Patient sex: F
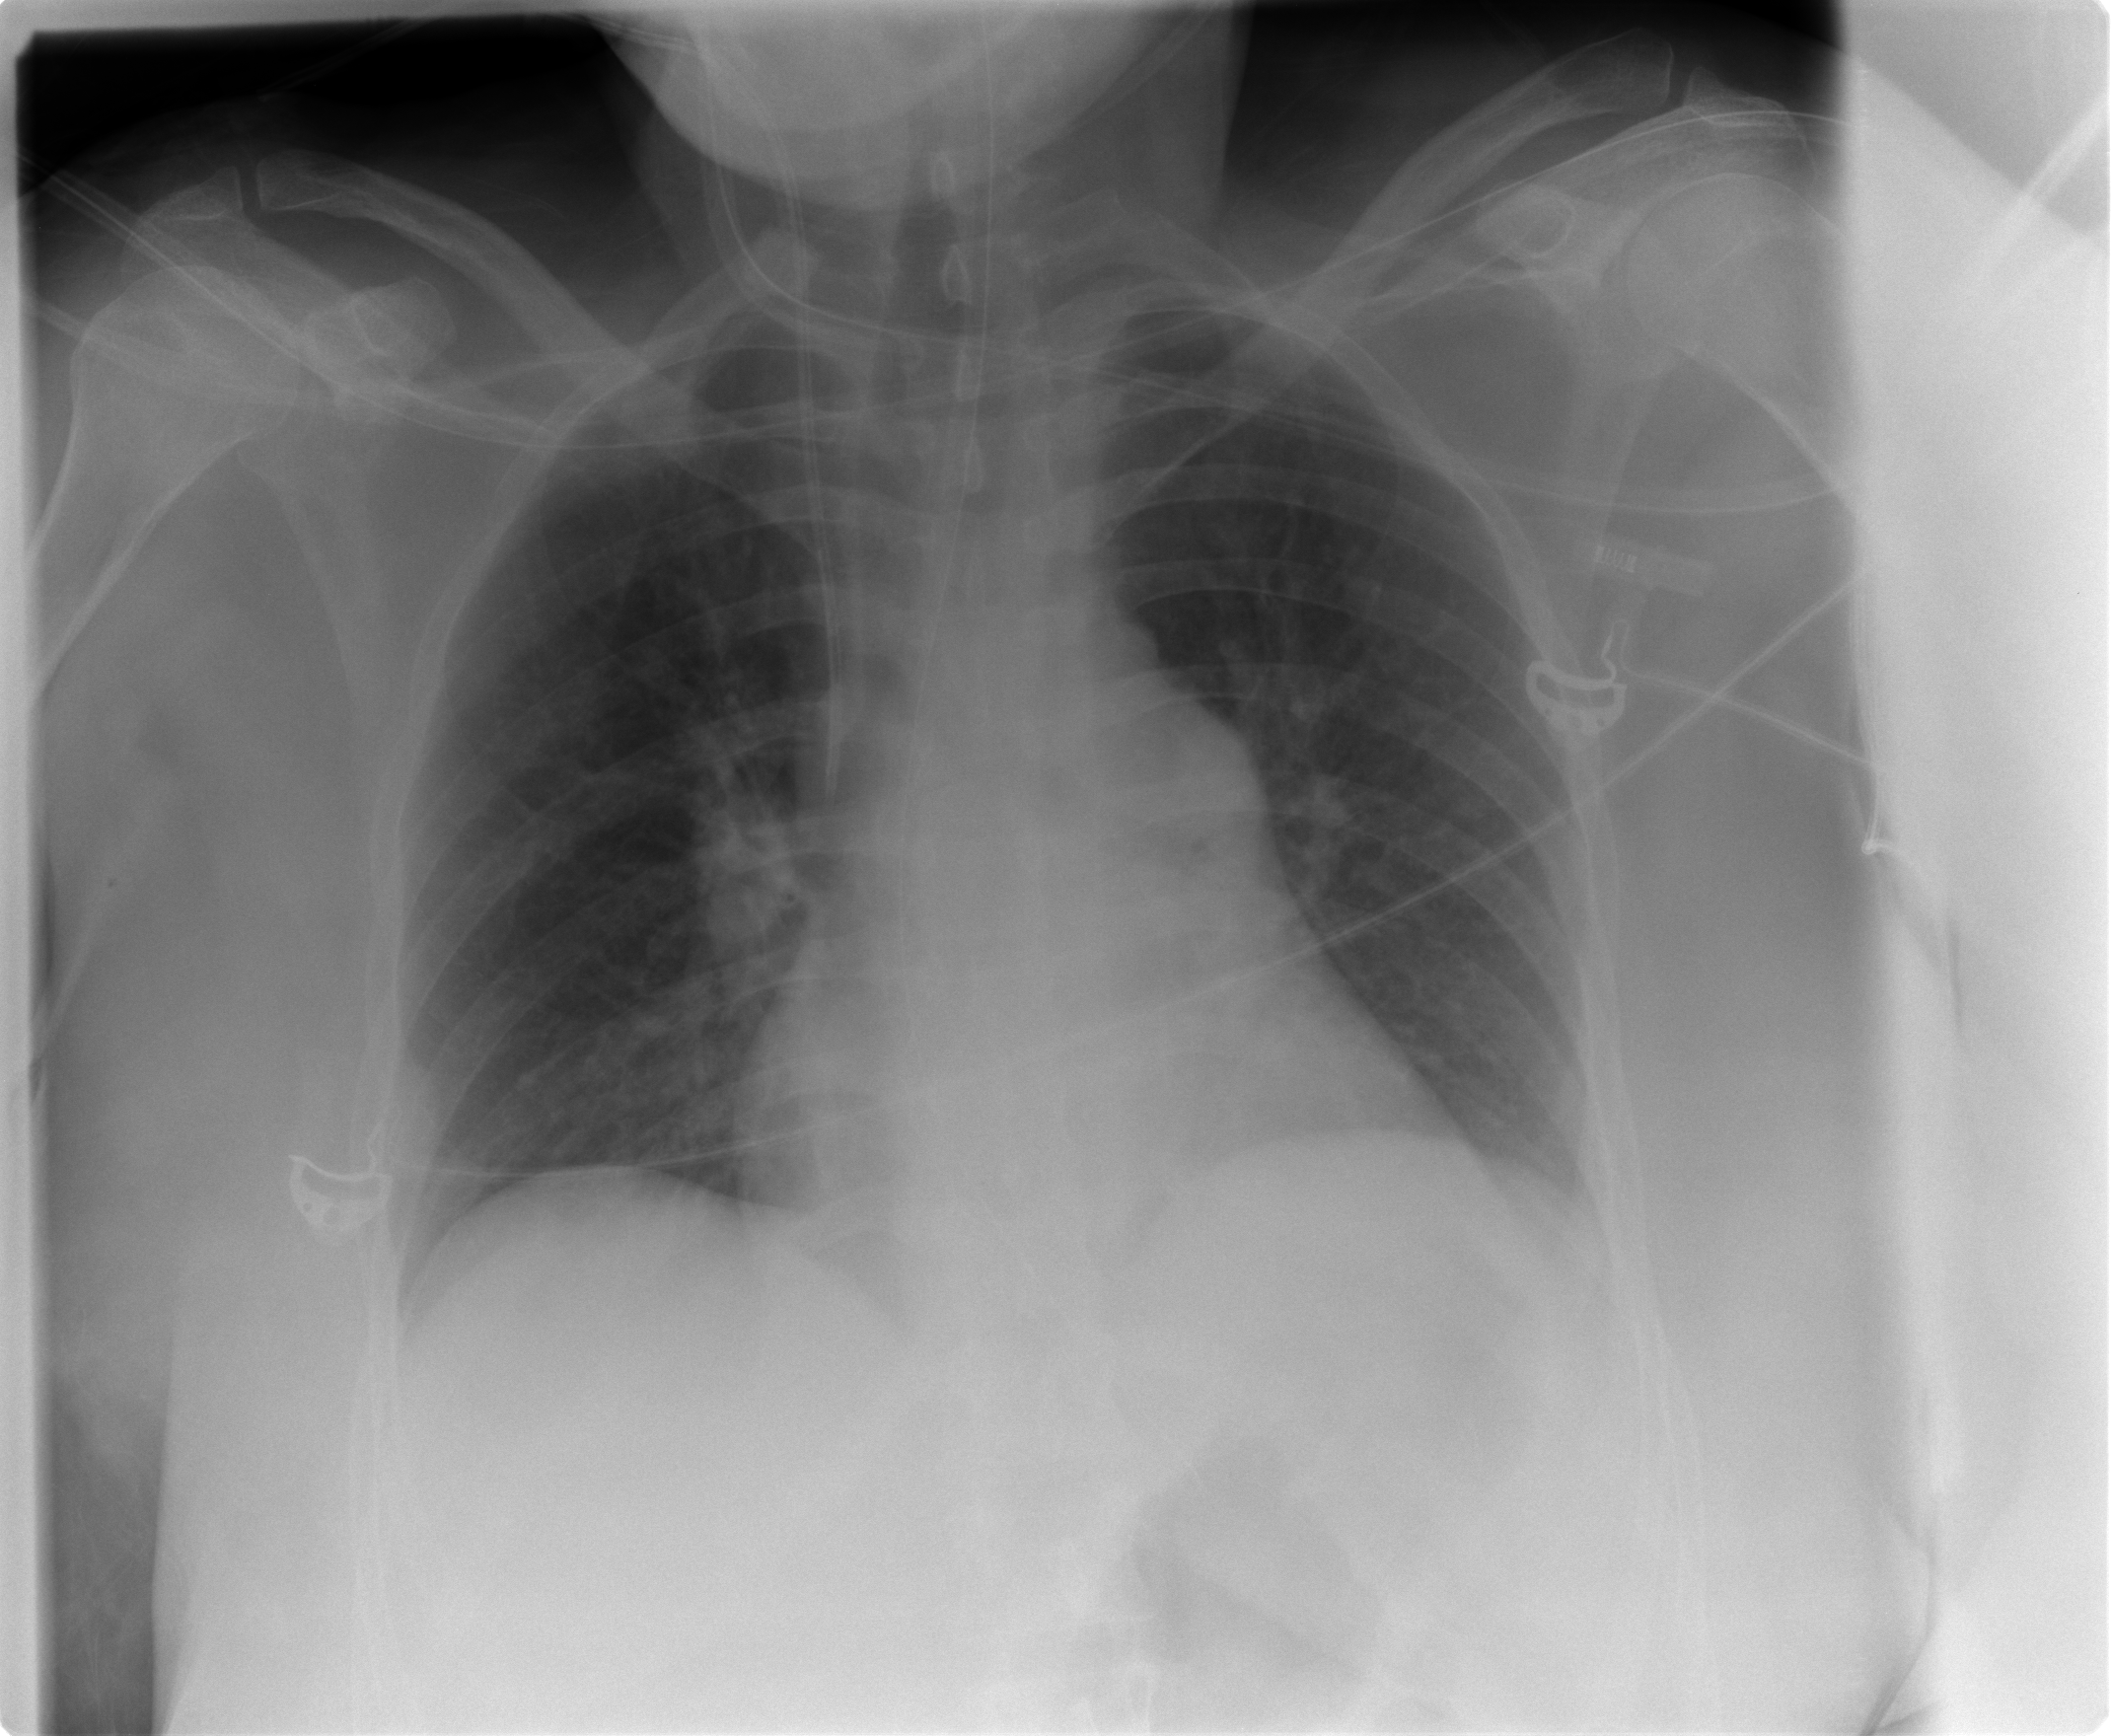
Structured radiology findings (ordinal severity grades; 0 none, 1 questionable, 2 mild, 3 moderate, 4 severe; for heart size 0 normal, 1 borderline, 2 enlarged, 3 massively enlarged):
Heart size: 0
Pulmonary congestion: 1
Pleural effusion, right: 0
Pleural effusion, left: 0
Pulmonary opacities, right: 0
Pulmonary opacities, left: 0
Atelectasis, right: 0
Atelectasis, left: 0